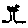
Label: tree